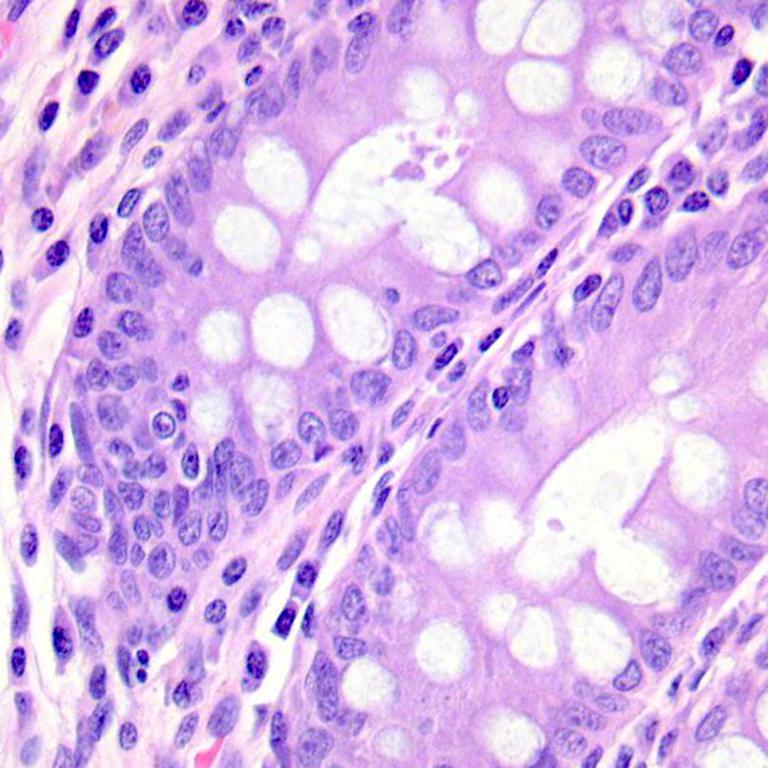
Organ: colon
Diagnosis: benign